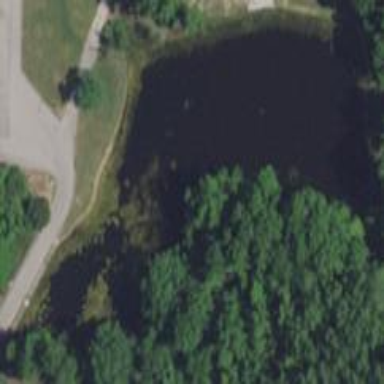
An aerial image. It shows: Serene pond surrounded by nature.